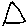
Label: triangle